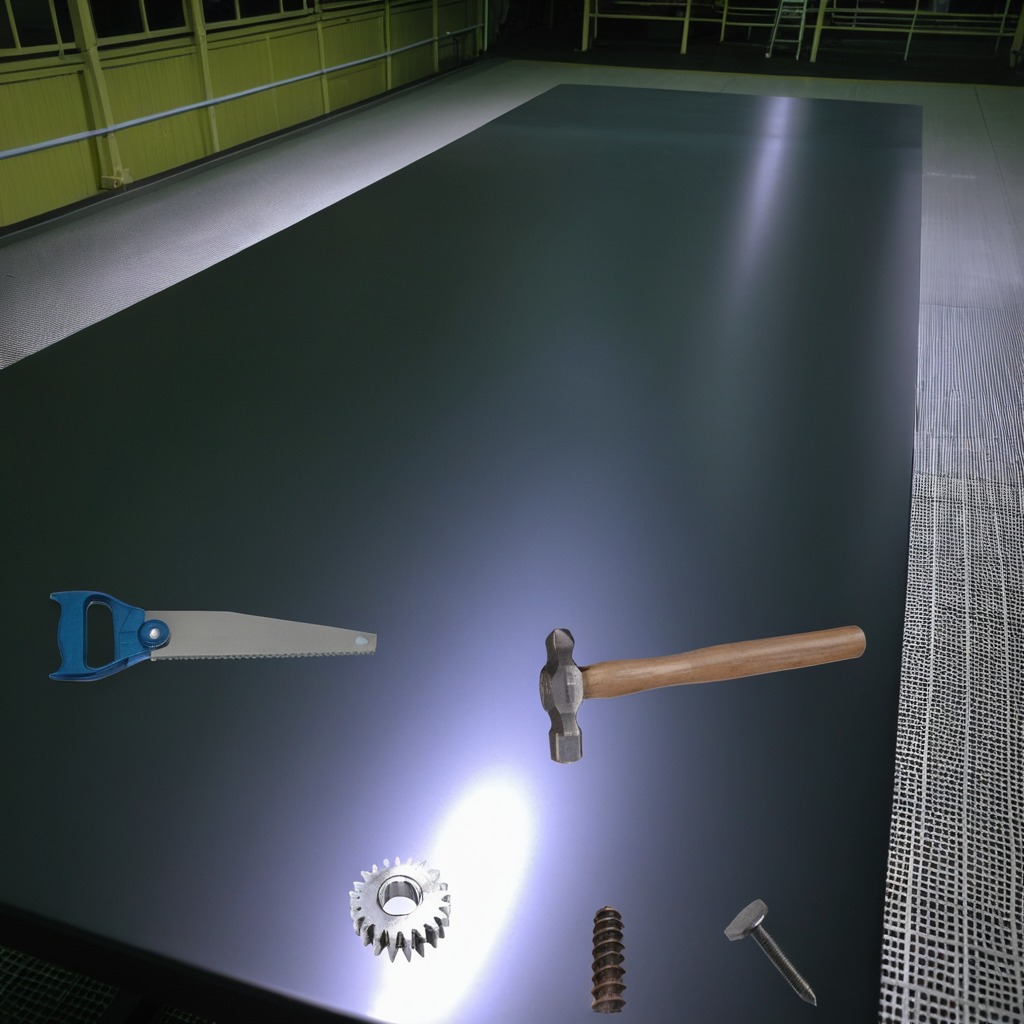
A metal gear with teeth, a metal machine screw, a hammer, an iron nail, and a handheld metal saw are lying on the clean empty table in a railway signal maintenance room lit by harsh overhead fluorescents.